Field crop: maize
Growth stage: 2
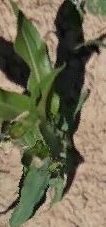
Species: maize